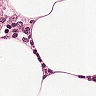
Metastatic tissue present: no